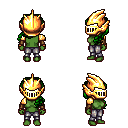
a pixel art fantasy rpg character, female body template, orc, green skin, gold arm armor, metal pants, green princess hairstyle, gold helm, leather bracers, four views (front, back, left, right), 2x2 character sprite sheet, small pixel art, hard edges, no anti-aliasing